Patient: sex M, age 61
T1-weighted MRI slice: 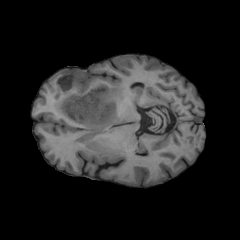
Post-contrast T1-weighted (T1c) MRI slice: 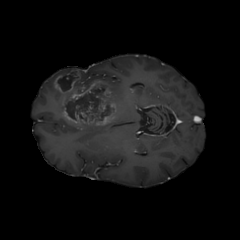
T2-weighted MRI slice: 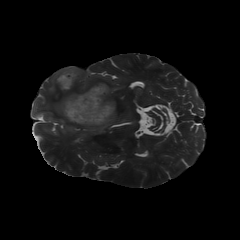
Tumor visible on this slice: yes
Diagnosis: Glioblastoma, IDH-wildtype
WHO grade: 4